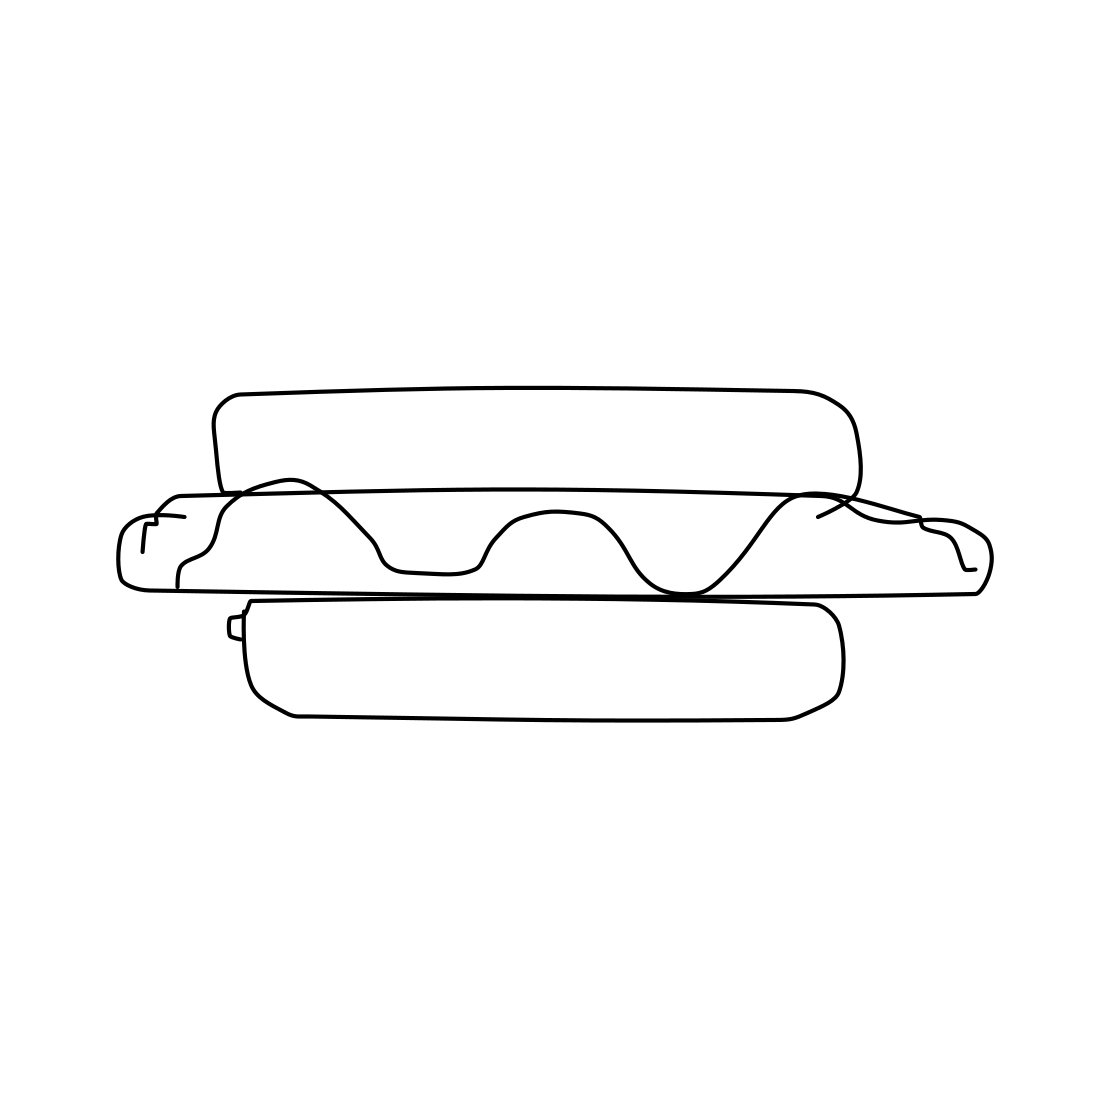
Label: hot-dog